Question: I got an issue with my Google bar chart. My chart look like this
on the left are the questions, I scan this documentation <URL> and try some but it I can't solve my problem, my concerns are:
1. Display the full question on left, (also if possible align it to left)
2. If we mouse over any color inside the bar chart it appears its detail, if possible can can we put its detail inside the color as label?
3. Edit font size and font face, & add thickness to bars.
my jsfiddle is <URL> ''
could anyone help me please. Any comments, links, suggestion is well appreciated. Thanks
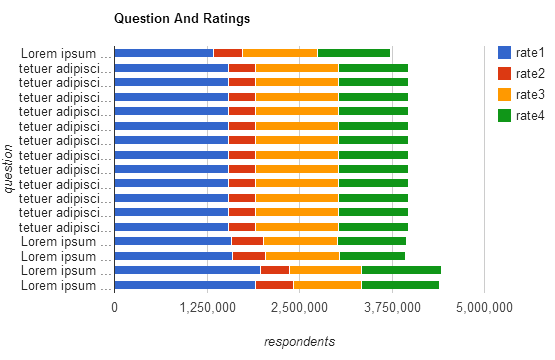
Answer: To answer your questions:
1. No. GViz truncates titles that are too long. Possibly a smaller font. It's also not possible to align left. By default, axis labels are aligned right.
2. Also, no. It's not possible (with bar char) to label values. There exists a column chart hack to display labels over columns in a column chart.
3. Yes, you can change the font size and face with the vAxis.textStyle parameters (or others, depending on what you want to accomplish). Check out all the published chart features here. Changing the thickness of the bars can be accomplished by changing the area of the chart. The drawing area is determined with the golden ratio, so making a chart bigger will result in larger bars.